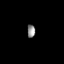
Tissue: prostate
Cell type: T cells
Senescence score: 0.3052
Nuclear area (px): 101
Mean DAPI intensity: 141.752